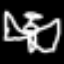
Label: angel